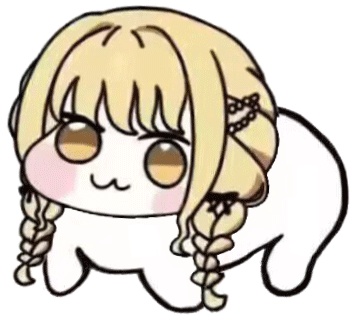
Label: anime